Question: My Qt application is showing up with a rather unfriendly name on the Mac OS X menu. The name looks like .
How do I change this to something more likeable?

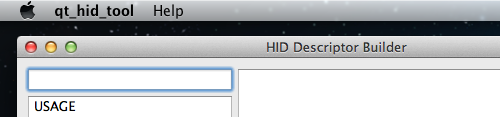
Answer: Change the TARGET line in your .pro file:
'''
TARGET = FancyAppName
'''